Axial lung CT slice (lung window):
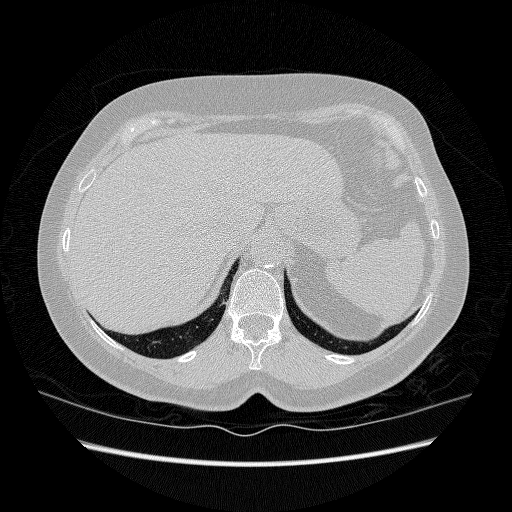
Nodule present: no